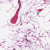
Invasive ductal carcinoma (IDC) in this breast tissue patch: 0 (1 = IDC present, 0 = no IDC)